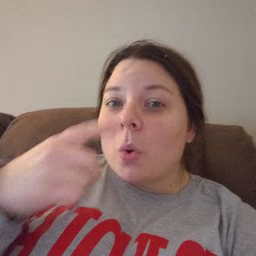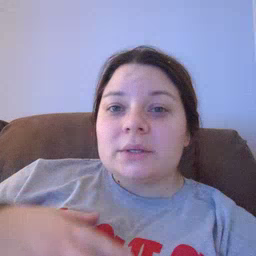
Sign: nose